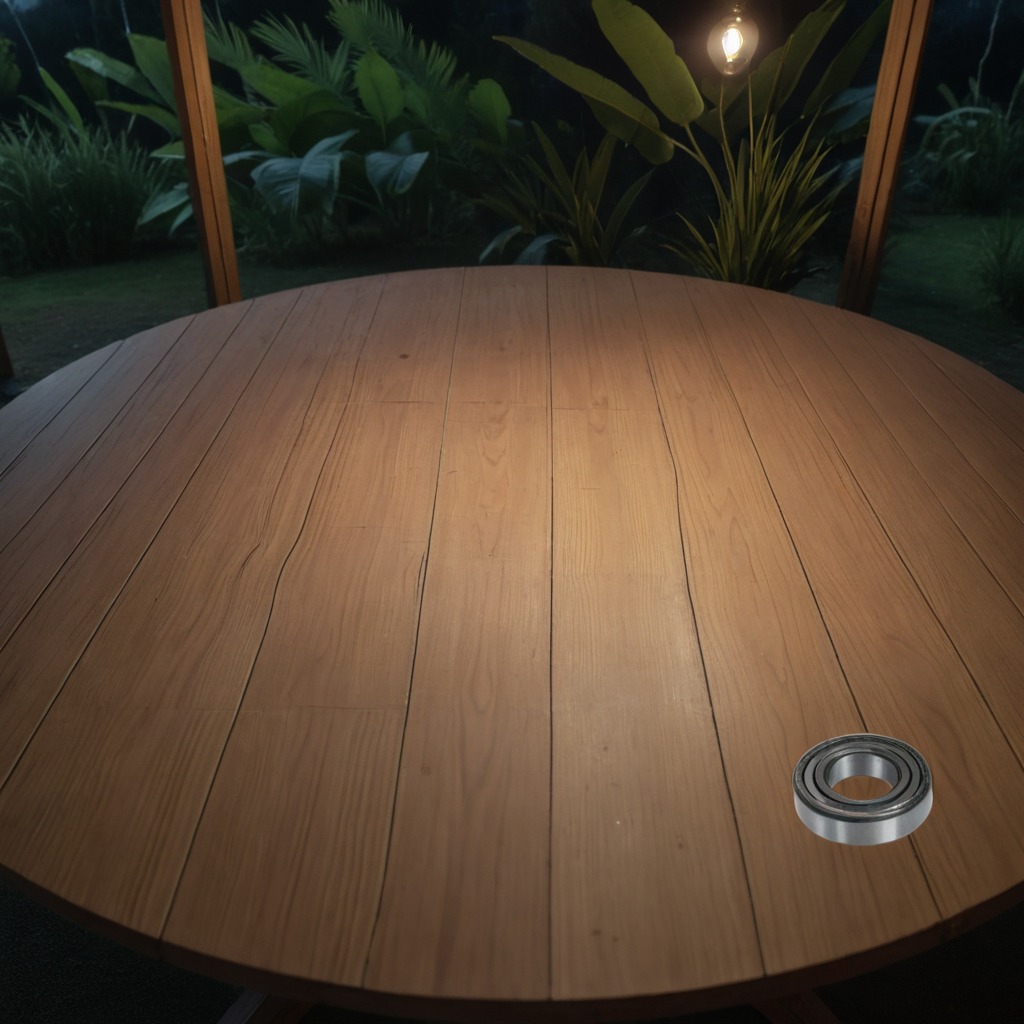
A metal ball bearing is lying on a clean wooden table inside a jungle field workshop tent at night.